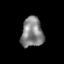
Tissue: prostate
Cell type: Myeloid cells
Senescence score: 0.3438
Nuclear area (px): 643
Mean DAPI intensity: 131.442